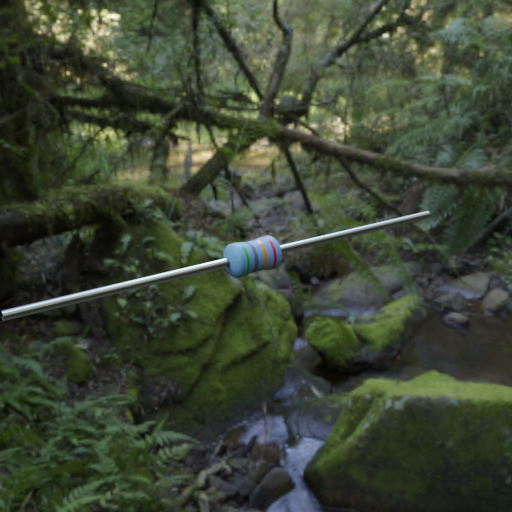
Resistor colour bands (in order): green, gray, orange, red